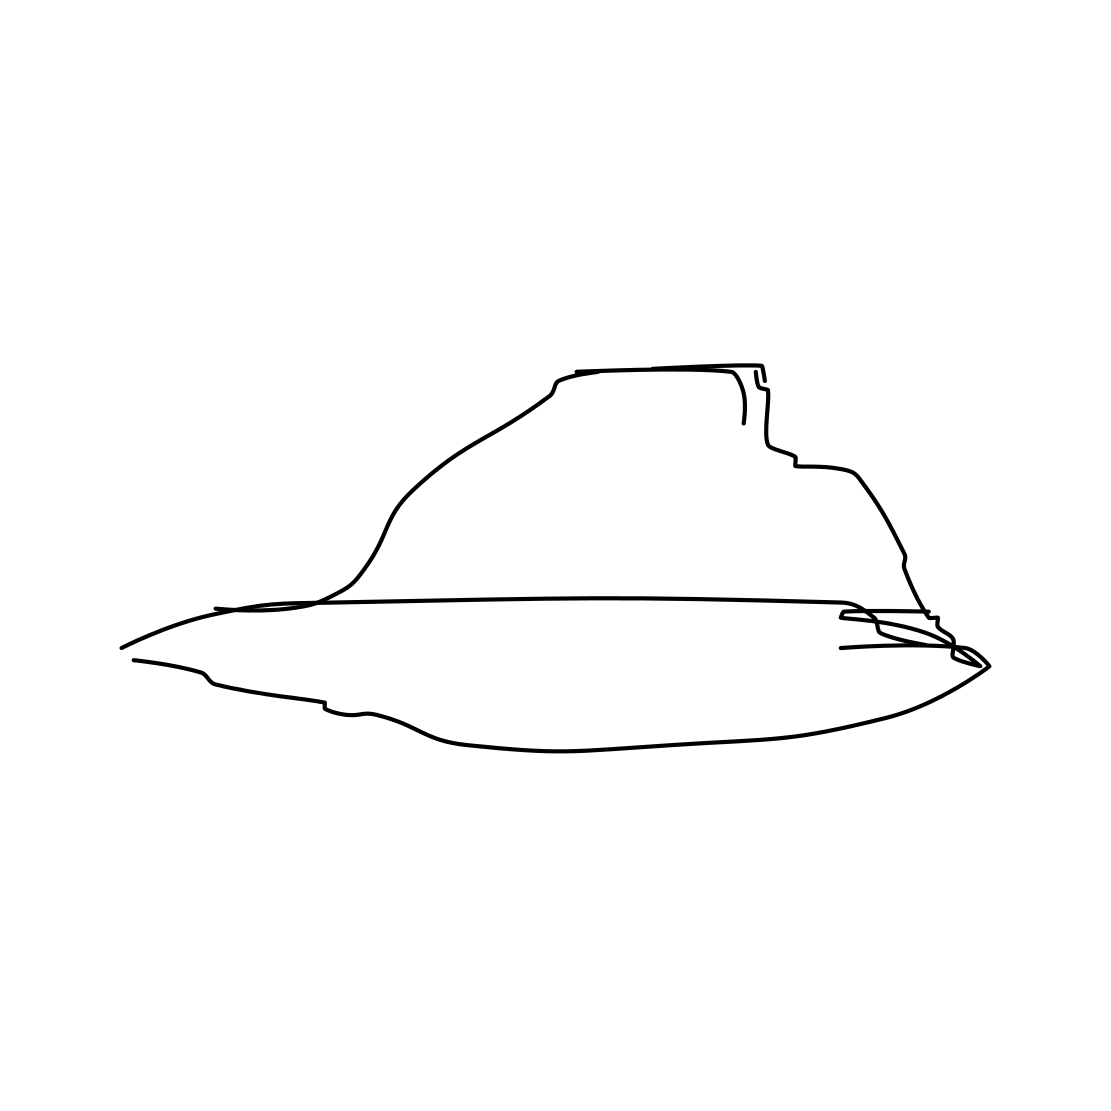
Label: hat